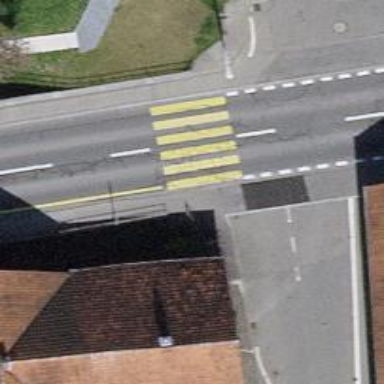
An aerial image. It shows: Uncontrolled zebra crossing.